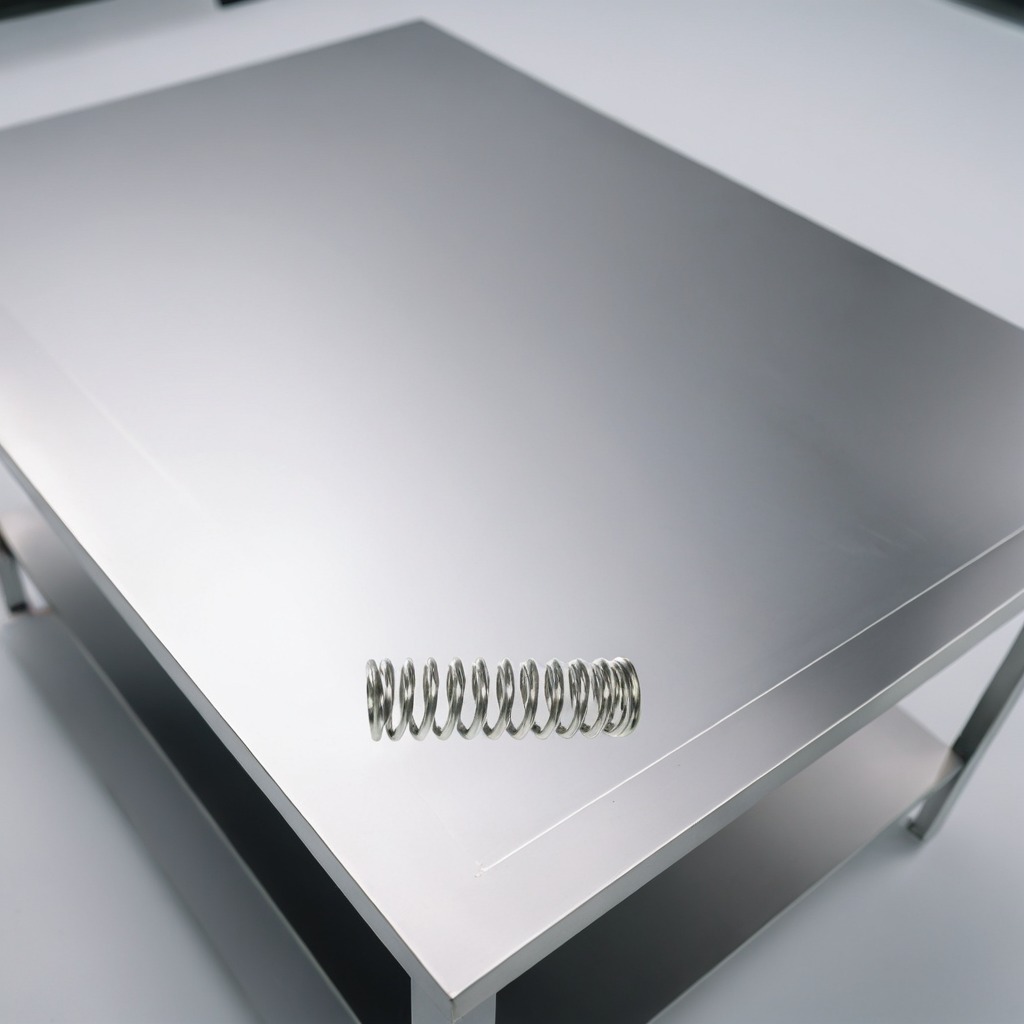
A coiled metal spring is lying on a stainless steel table in a high-end prototyping lab.